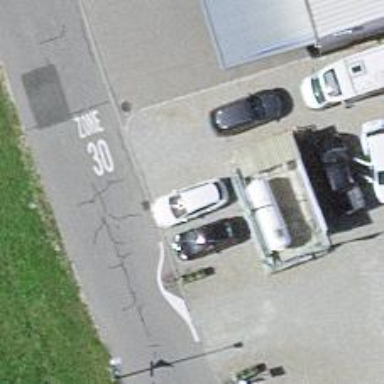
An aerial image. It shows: Fuel station.